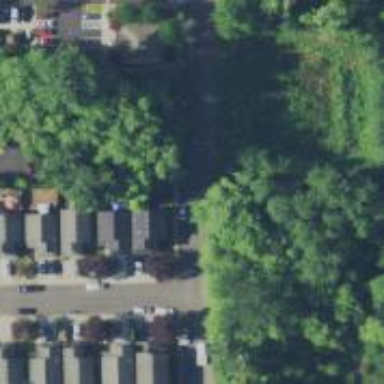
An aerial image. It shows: Residential road lined with residential properties on both sides.